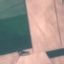
Label: AnnualCrop